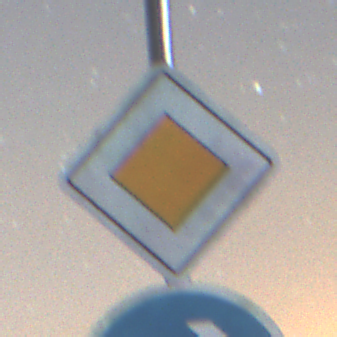
Verkehrszeichen: Vorfahrtsstrasse
Zusatzzeichen unten: VorgeschriebeneFahrtrichtungRechts
Umgebung: Outdoor, Nature
Tageszeit: Night
Wetter: Clear
Licht: Natural
Jahreszeit: NotSpecified
Kontrast: HighContrast